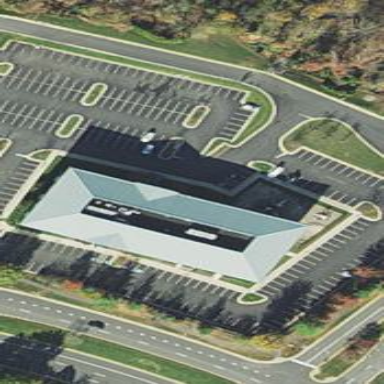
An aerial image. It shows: Office building that houses clinic providing healthcare services.